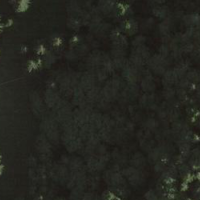
EUNIS habitat code: 43
Species observed at this site:
Cardamine pratensis